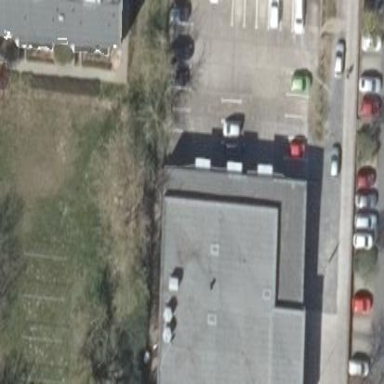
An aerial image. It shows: Commercial building.